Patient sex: M
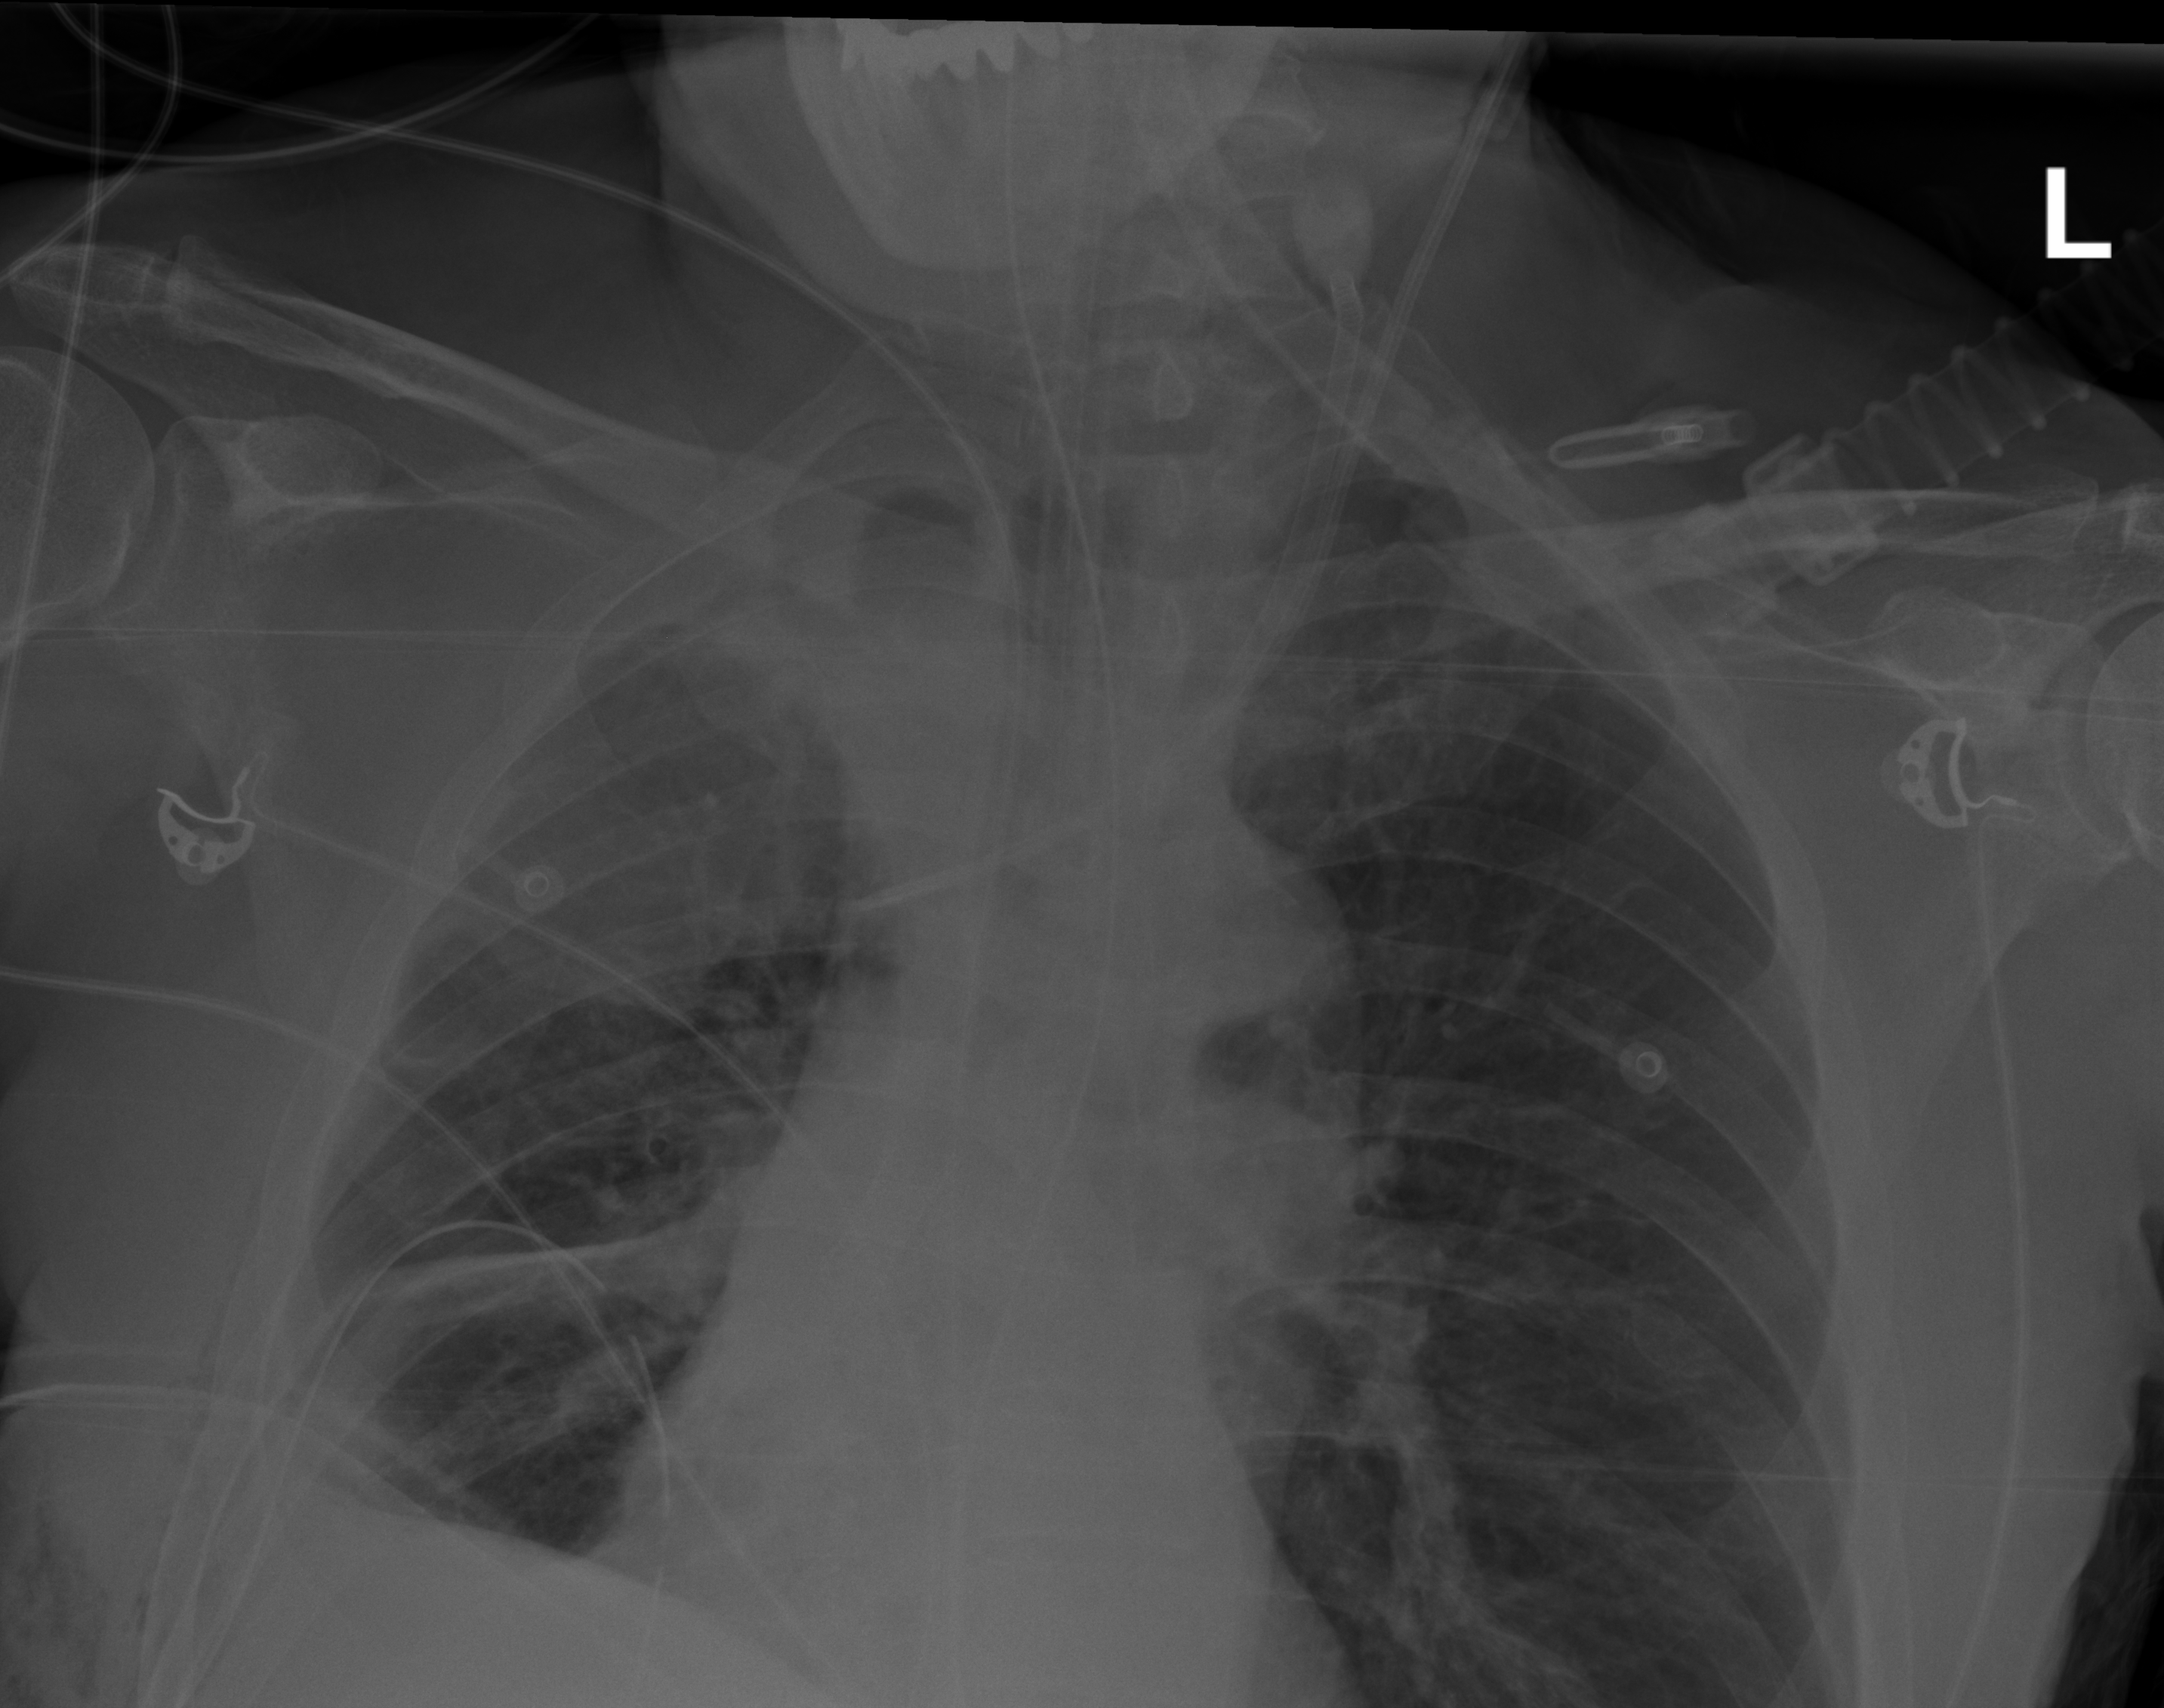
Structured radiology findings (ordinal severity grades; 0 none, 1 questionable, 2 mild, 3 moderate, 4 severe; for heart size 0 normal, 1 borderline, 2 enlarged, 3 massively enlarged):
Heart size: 0
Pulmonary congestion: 0
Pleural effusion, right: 2
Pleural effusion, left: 0
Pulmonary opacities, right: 1
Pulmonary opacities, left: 0
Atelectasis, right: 2
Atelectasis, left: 0